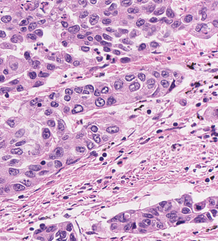
Tumor epithelial tissue: yes
Tumor-associated stroma tissue: yes
Normal tissue: no